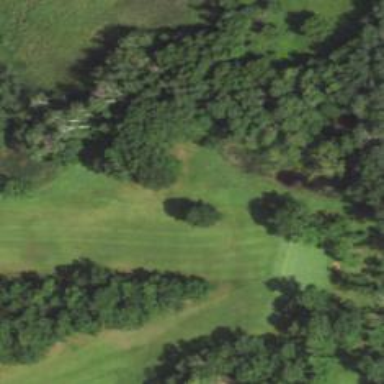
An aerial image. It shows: View of golf hole.